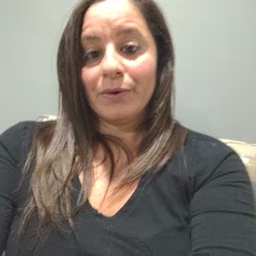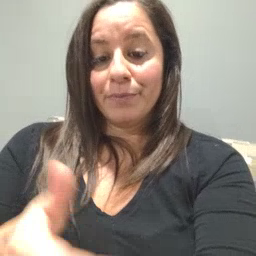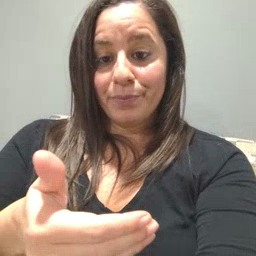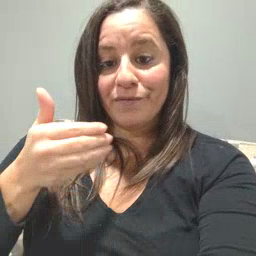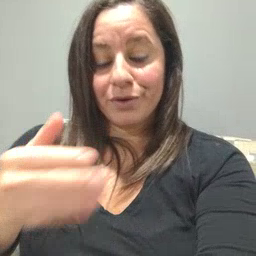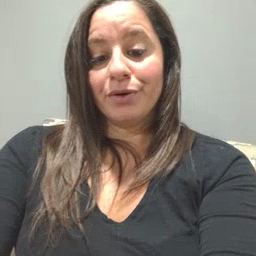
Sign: before